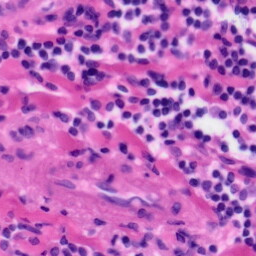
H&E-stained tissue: Tonsil